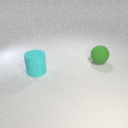
large cyan rubber cylinder in front of large green rubber sphere